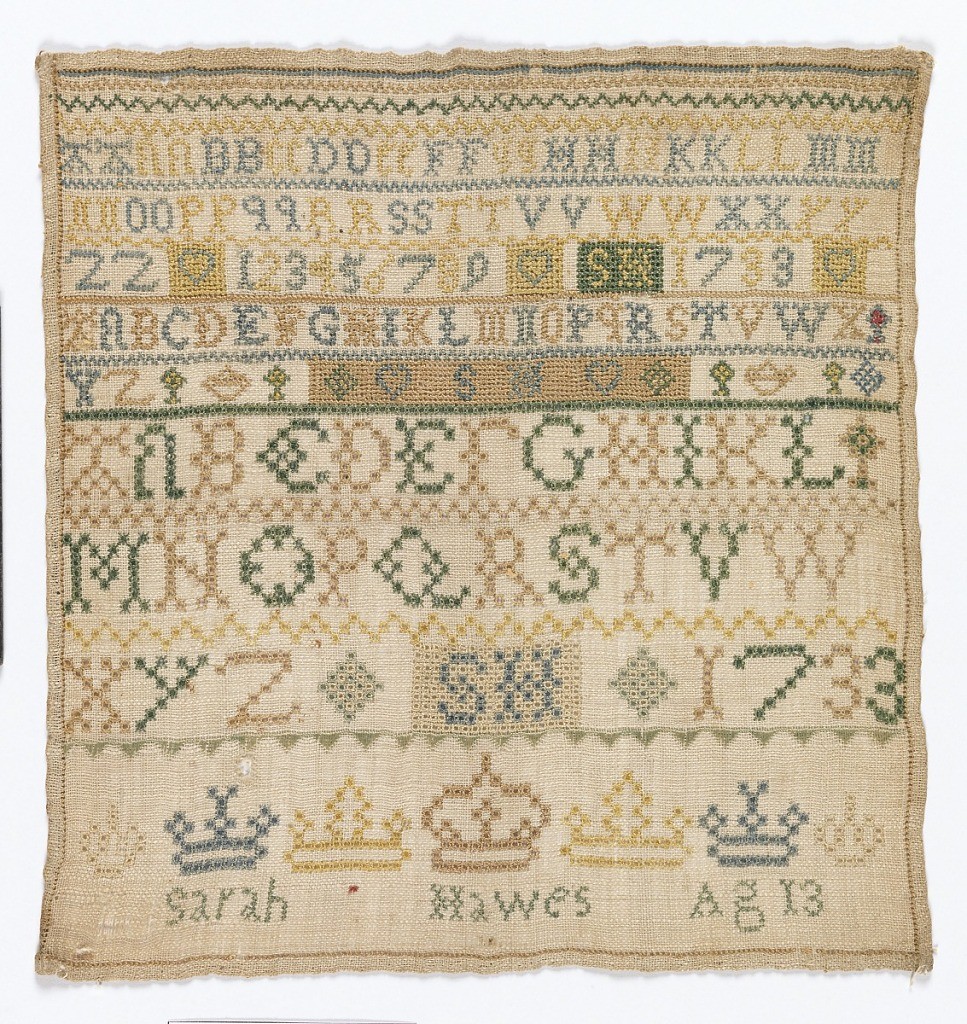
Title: Sampler
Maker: Sarah Hawes, English
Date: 1733
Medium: silk embroidery on linen foundation Technique: embroidered in cross, eye and satin stitches on plain weave foundation; counted stitches
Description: Bands of alphabets (with no J or U, and a figure resembling a backward R inserted between A and B). With the date 1733, the initials S.H., a band of crowns, and the inscription: Sarah Hawes Ag 13